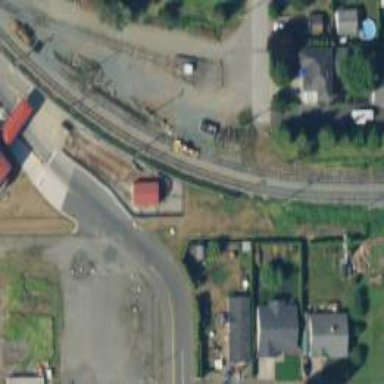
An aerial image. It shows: Railway siding for service.